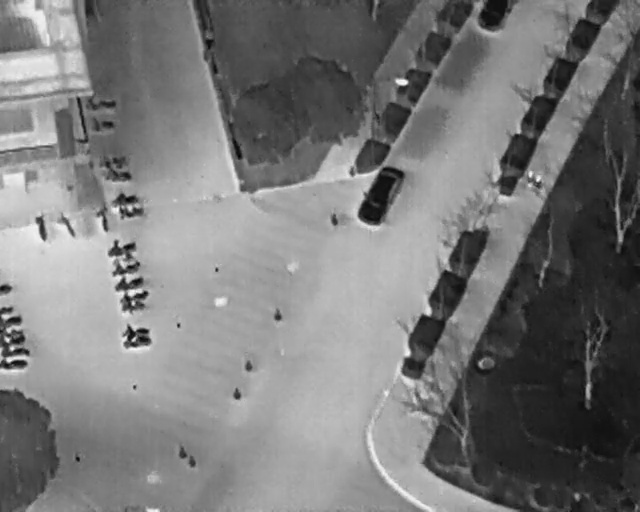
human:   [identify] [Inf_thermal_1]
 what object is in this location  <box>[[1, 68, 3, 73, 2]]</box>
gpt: <ref>1 medium bicycle at the bottom left</ref>